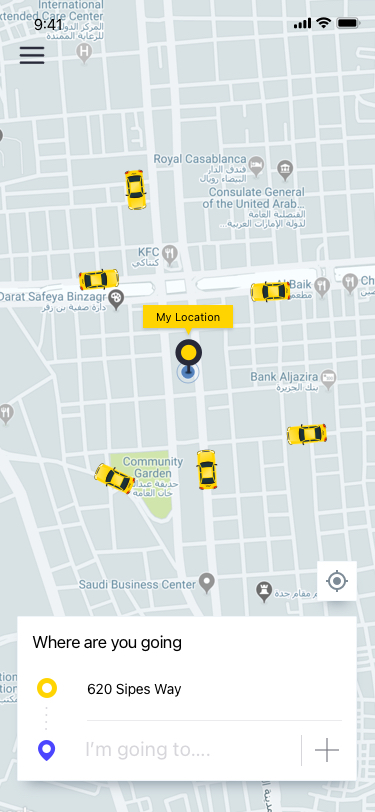
Text in this UI design:
My Location
I’m going to….
620 Sipes Way
Where are you going